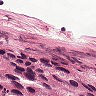
Metastatic tissue present: yes